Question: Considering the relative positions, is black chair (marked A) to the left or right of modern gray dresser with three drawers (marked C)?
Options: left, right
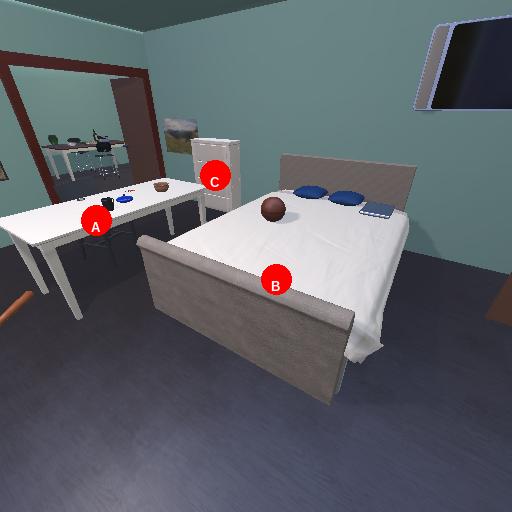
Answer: left